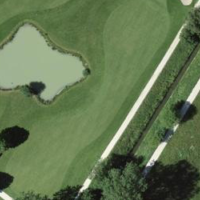
EUNIS habitat code: 53
Species observed at this site:
Lamium maculatum